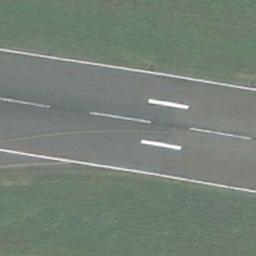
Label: runway